Question: What is the product name?
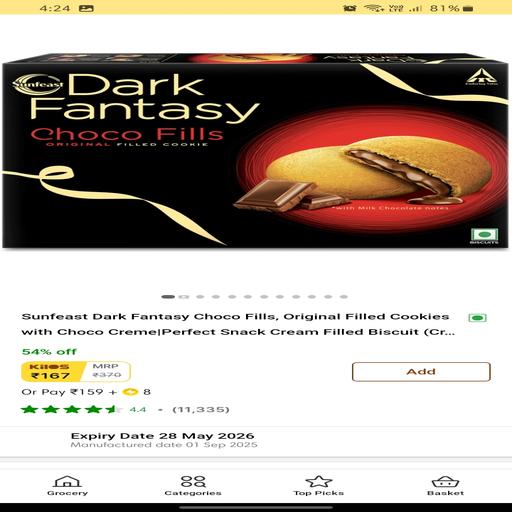
Answer: Dark Fantasy Choco Fills